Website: bh-photo
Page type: address-validator
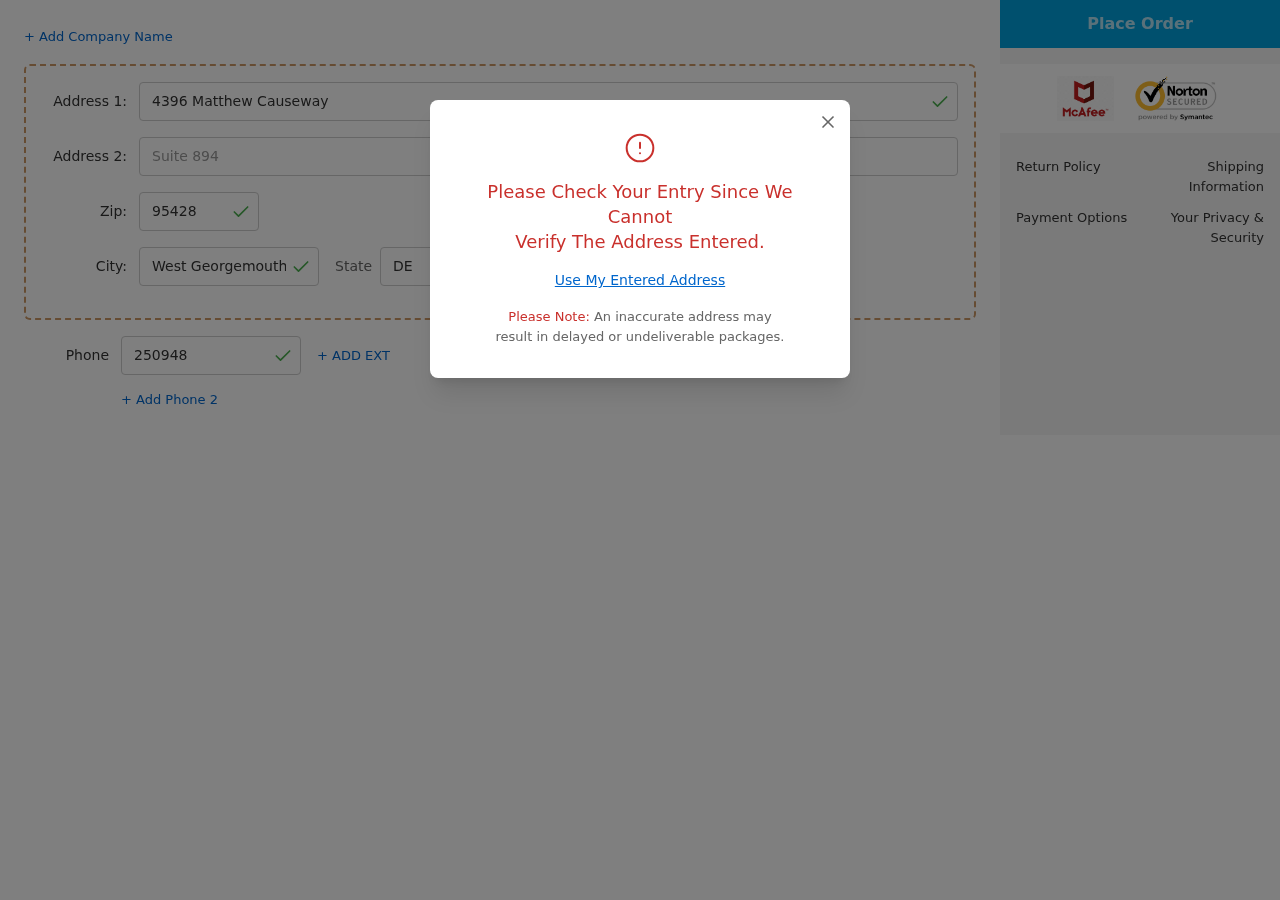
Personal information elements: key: PII_CITY
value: West Georgemouth
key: PII_PHONE
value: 2509486391
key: PII_POSTCODE
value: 95428
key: PII_STATE_ABBR
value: DE
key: PII_STREET
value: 4396 Matthew Causeway
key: PII_STREET2
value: Suite 894